Interaction volume radius: 5 \u00c5
Interaction volume height: 15 \u00c5
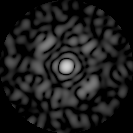
Disorder parameter: 0.8242